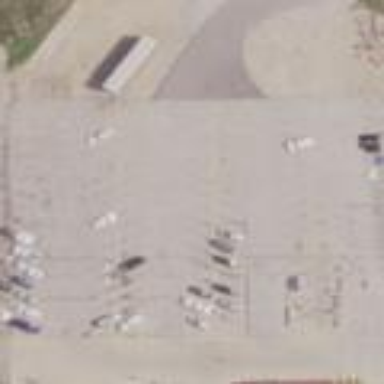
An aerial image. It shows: Parking area with concrete surface.